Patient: sex F, age 65
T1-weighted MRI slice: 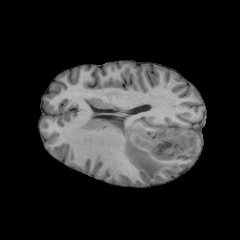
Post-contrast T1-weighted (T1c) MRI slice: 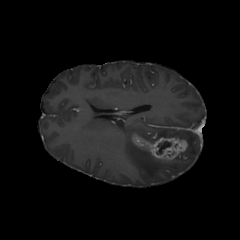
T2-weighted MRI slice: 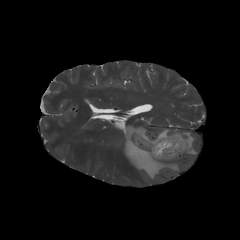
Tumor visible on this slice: yes
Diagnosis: Glioblastoma, IDH-wildtype
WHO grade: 4